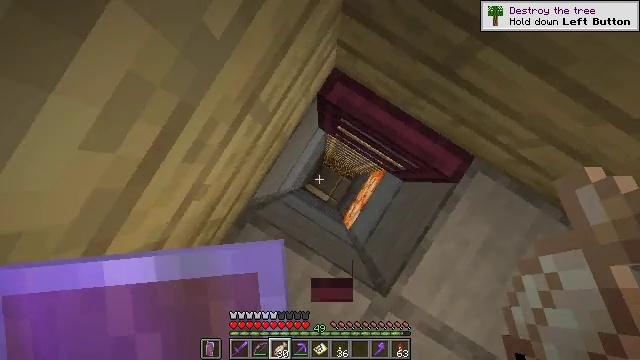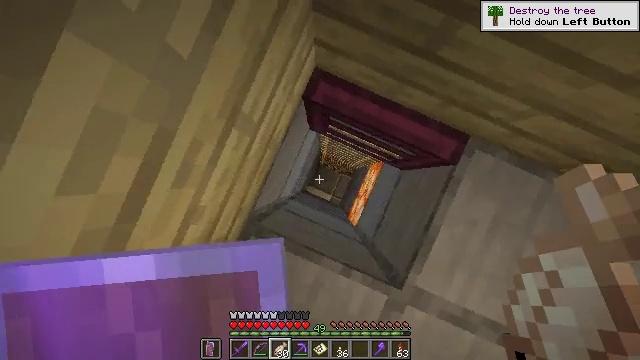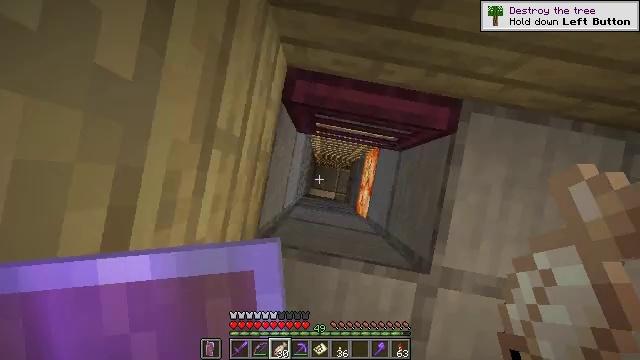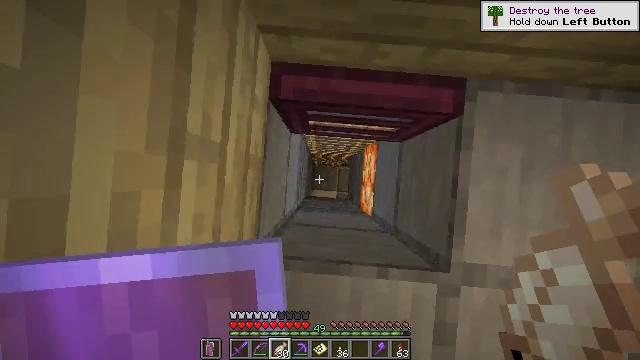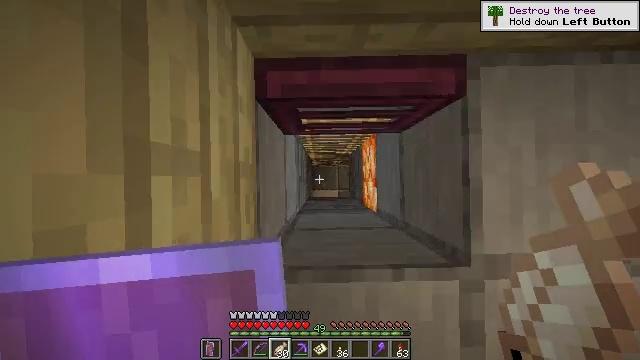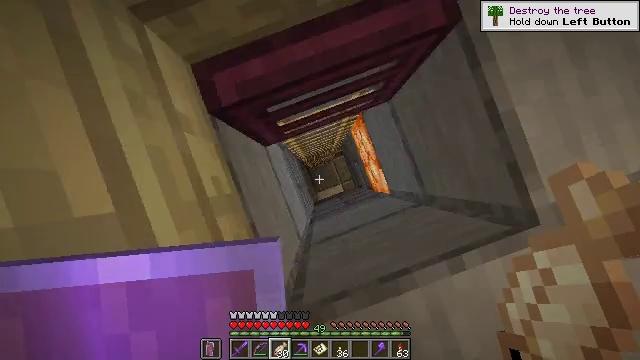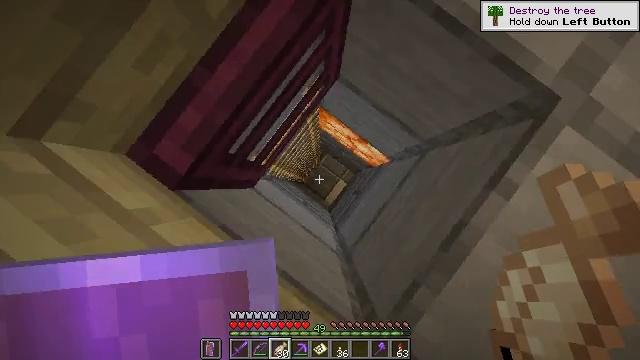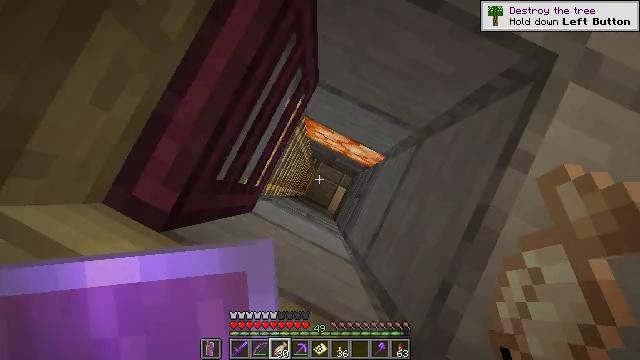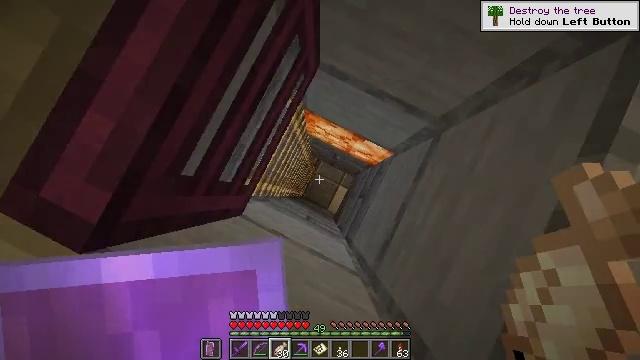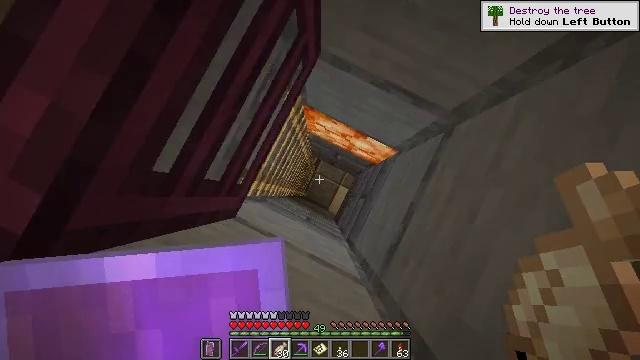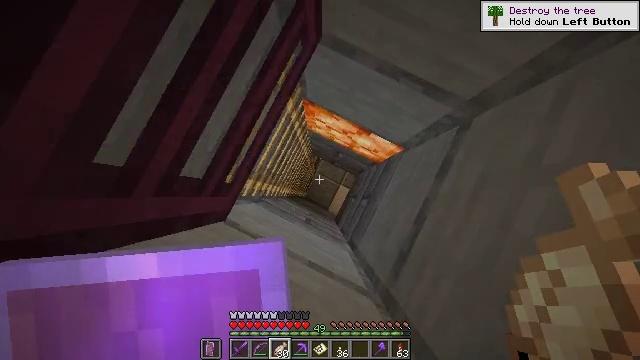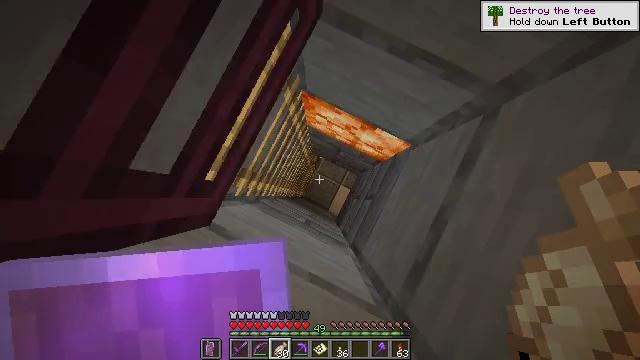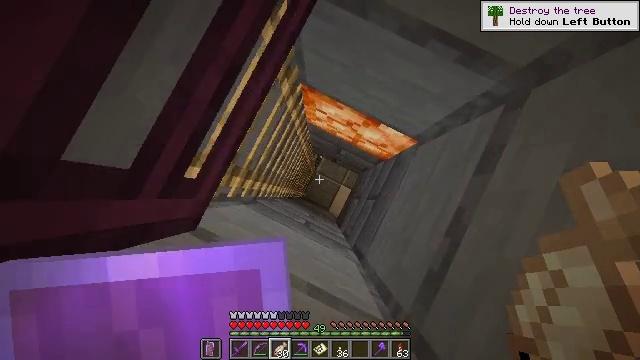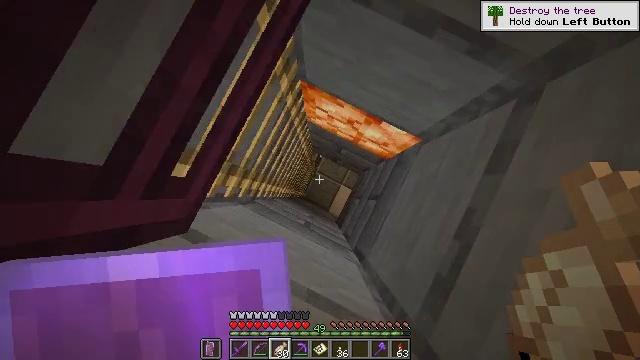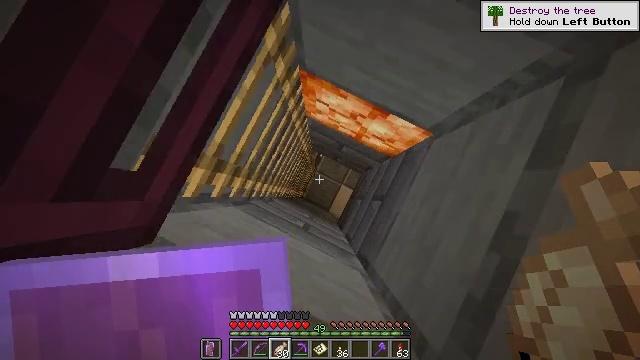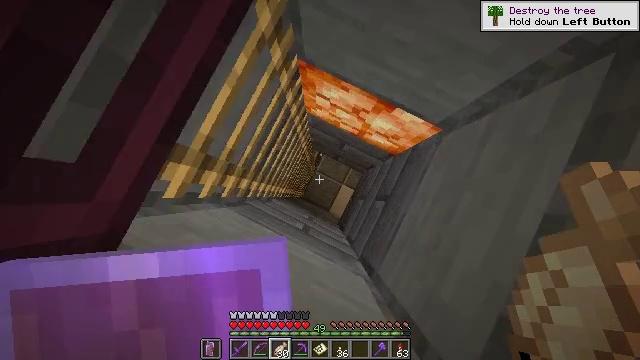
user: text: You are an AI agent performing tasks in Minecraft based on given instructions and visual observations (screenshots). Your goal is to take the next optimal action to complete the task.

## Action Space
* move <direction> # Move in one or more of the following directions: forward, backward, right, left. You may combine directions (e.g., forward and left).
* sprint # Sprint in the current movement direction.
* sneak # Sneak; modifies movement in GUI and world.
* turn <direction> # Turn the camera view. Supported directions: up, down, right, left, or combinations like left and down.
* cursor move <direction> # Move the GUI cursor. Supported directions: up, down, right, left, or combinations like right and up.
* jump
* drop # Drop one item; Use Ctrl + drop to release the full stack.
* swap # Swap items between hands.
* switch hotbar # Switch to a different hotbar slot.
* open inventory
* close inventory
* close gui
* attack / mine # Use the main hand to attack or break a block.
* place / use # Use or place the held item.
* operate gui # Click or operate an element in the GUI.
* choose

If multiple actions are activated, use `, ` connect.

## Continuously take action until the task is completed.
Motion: motion action
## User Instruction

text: Mine the cartography table.
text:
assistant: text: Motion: turn right and down
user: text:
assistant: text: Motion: turn right and down
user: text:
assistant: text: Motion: turn right and down
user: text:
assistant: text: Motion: turn right and down
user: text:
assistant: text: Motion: turn right and down
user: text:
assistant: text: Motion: turn right and up
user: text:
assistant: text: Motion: turn right and up
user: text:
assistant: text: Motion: no_op
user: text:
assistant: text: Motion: no_op
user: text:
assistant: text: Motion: no_op
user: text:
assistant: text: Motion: no_op
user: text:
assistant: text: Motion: no_op
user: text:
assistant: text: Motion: no_op
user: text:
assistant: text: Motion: no_op
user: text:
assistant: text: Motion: no_op
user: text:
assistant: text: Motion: no_op
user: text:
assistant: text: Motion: no_op
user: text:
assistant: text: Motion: no_op
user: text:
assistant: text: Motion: no_op
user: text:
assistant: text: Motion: no_op
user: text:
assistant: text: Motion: turn left and up
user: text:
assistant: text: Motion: turn right and up
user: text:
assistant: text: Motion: turn right
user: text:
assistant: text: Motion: no_op
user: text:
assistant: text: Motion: no_op
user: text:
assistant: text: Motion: no_op
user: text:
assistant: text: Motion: no_op
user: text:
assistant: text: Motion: no_op
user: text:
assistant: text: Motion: no_op
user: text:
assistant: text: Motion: no_op